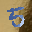
Label: 5